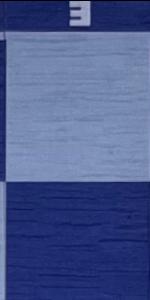
Label: Empty